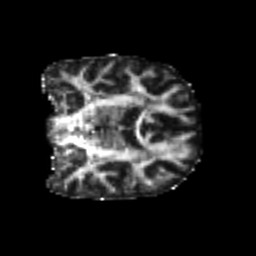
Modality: FA
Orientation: coronal
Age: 20
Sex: female
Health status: healthy
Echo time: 0.074 s